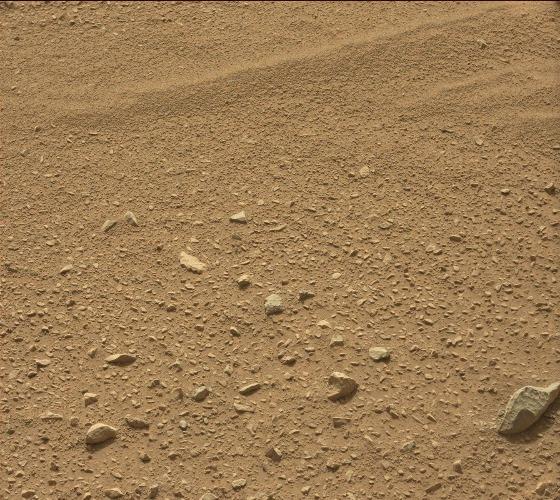
Terrain classes present: Gravel / Sand / Soil, Rock, Shadow